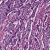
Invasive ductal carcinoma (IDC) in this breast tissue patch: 1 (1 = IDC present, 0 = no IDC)